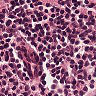
Metastatic tissue present: no